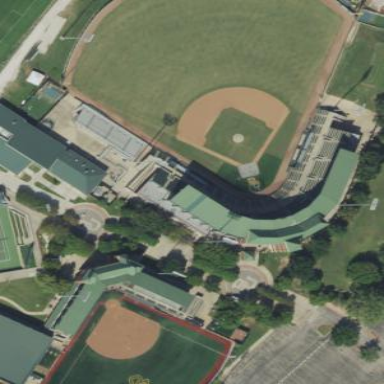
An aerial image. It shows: Commercial building near baseball stadium.